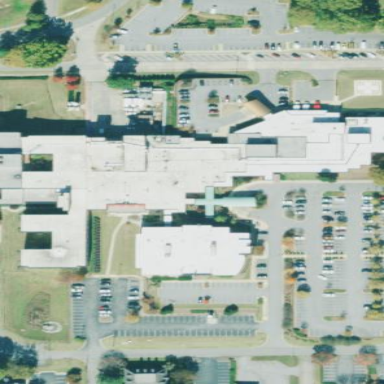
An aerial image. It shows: Hospital.